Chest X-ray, AP view. Patient: 10 years old, sex F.
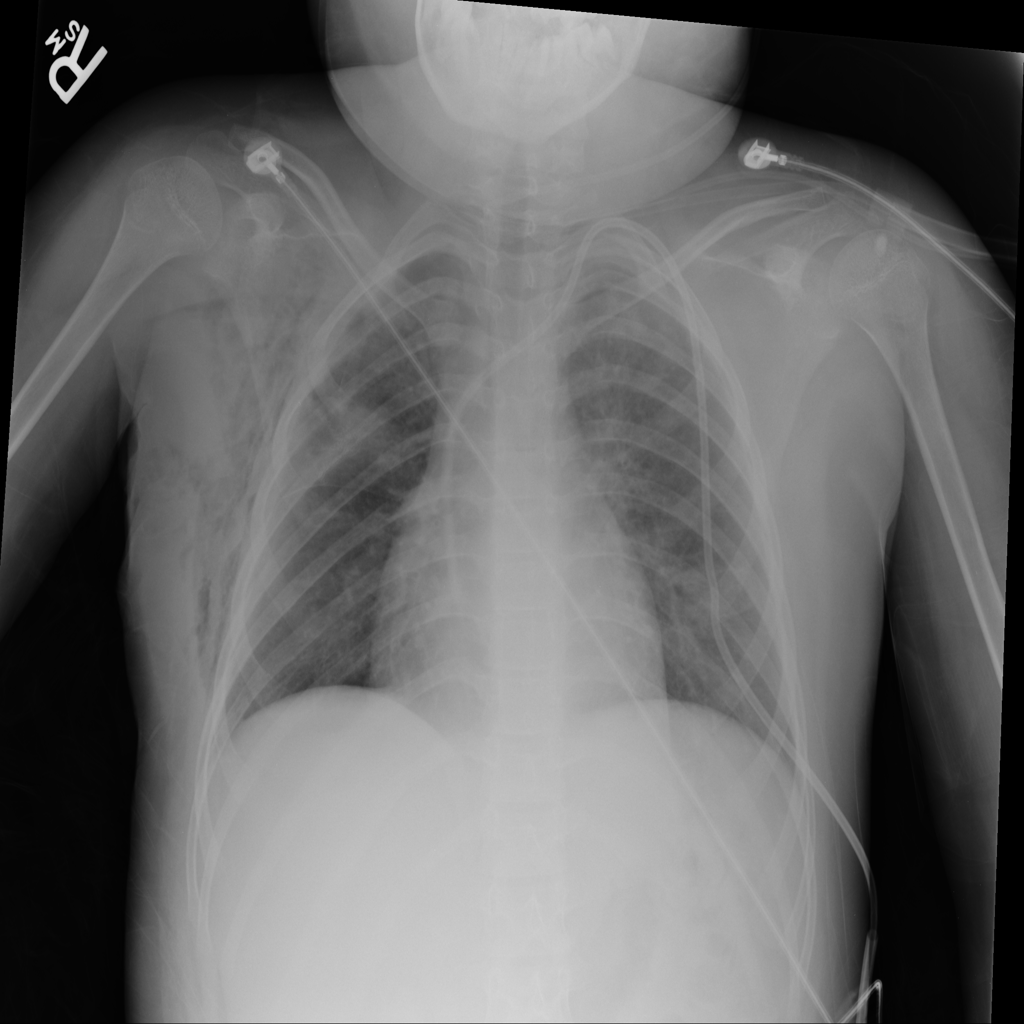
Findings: No Finding